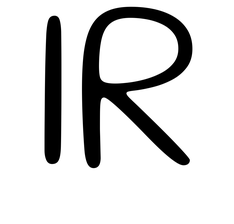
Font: Gluten_ExtraLight